Field crop: tomato
Growth stage: 1
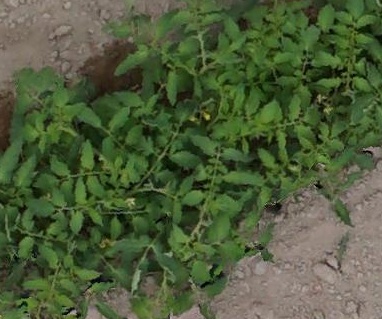
Species: tomato